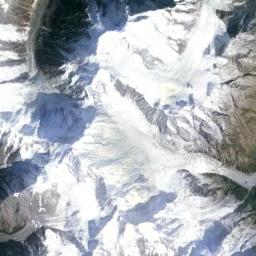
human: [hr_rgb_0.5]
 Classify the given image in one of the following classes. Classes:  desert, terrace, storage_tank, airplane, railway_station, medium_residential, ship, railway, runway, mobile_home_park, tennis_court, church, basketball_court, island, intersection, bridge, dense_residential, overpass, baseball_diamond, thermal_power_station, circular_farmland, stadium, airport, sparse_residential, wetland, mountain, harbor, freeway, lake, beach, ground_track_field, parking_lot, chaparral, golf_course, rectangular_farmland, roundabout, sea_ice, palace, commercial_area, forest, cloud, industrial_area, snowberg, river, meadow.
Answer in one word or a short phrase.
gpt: snowberg